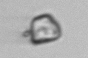
Label: detritus_transparent